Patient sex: F
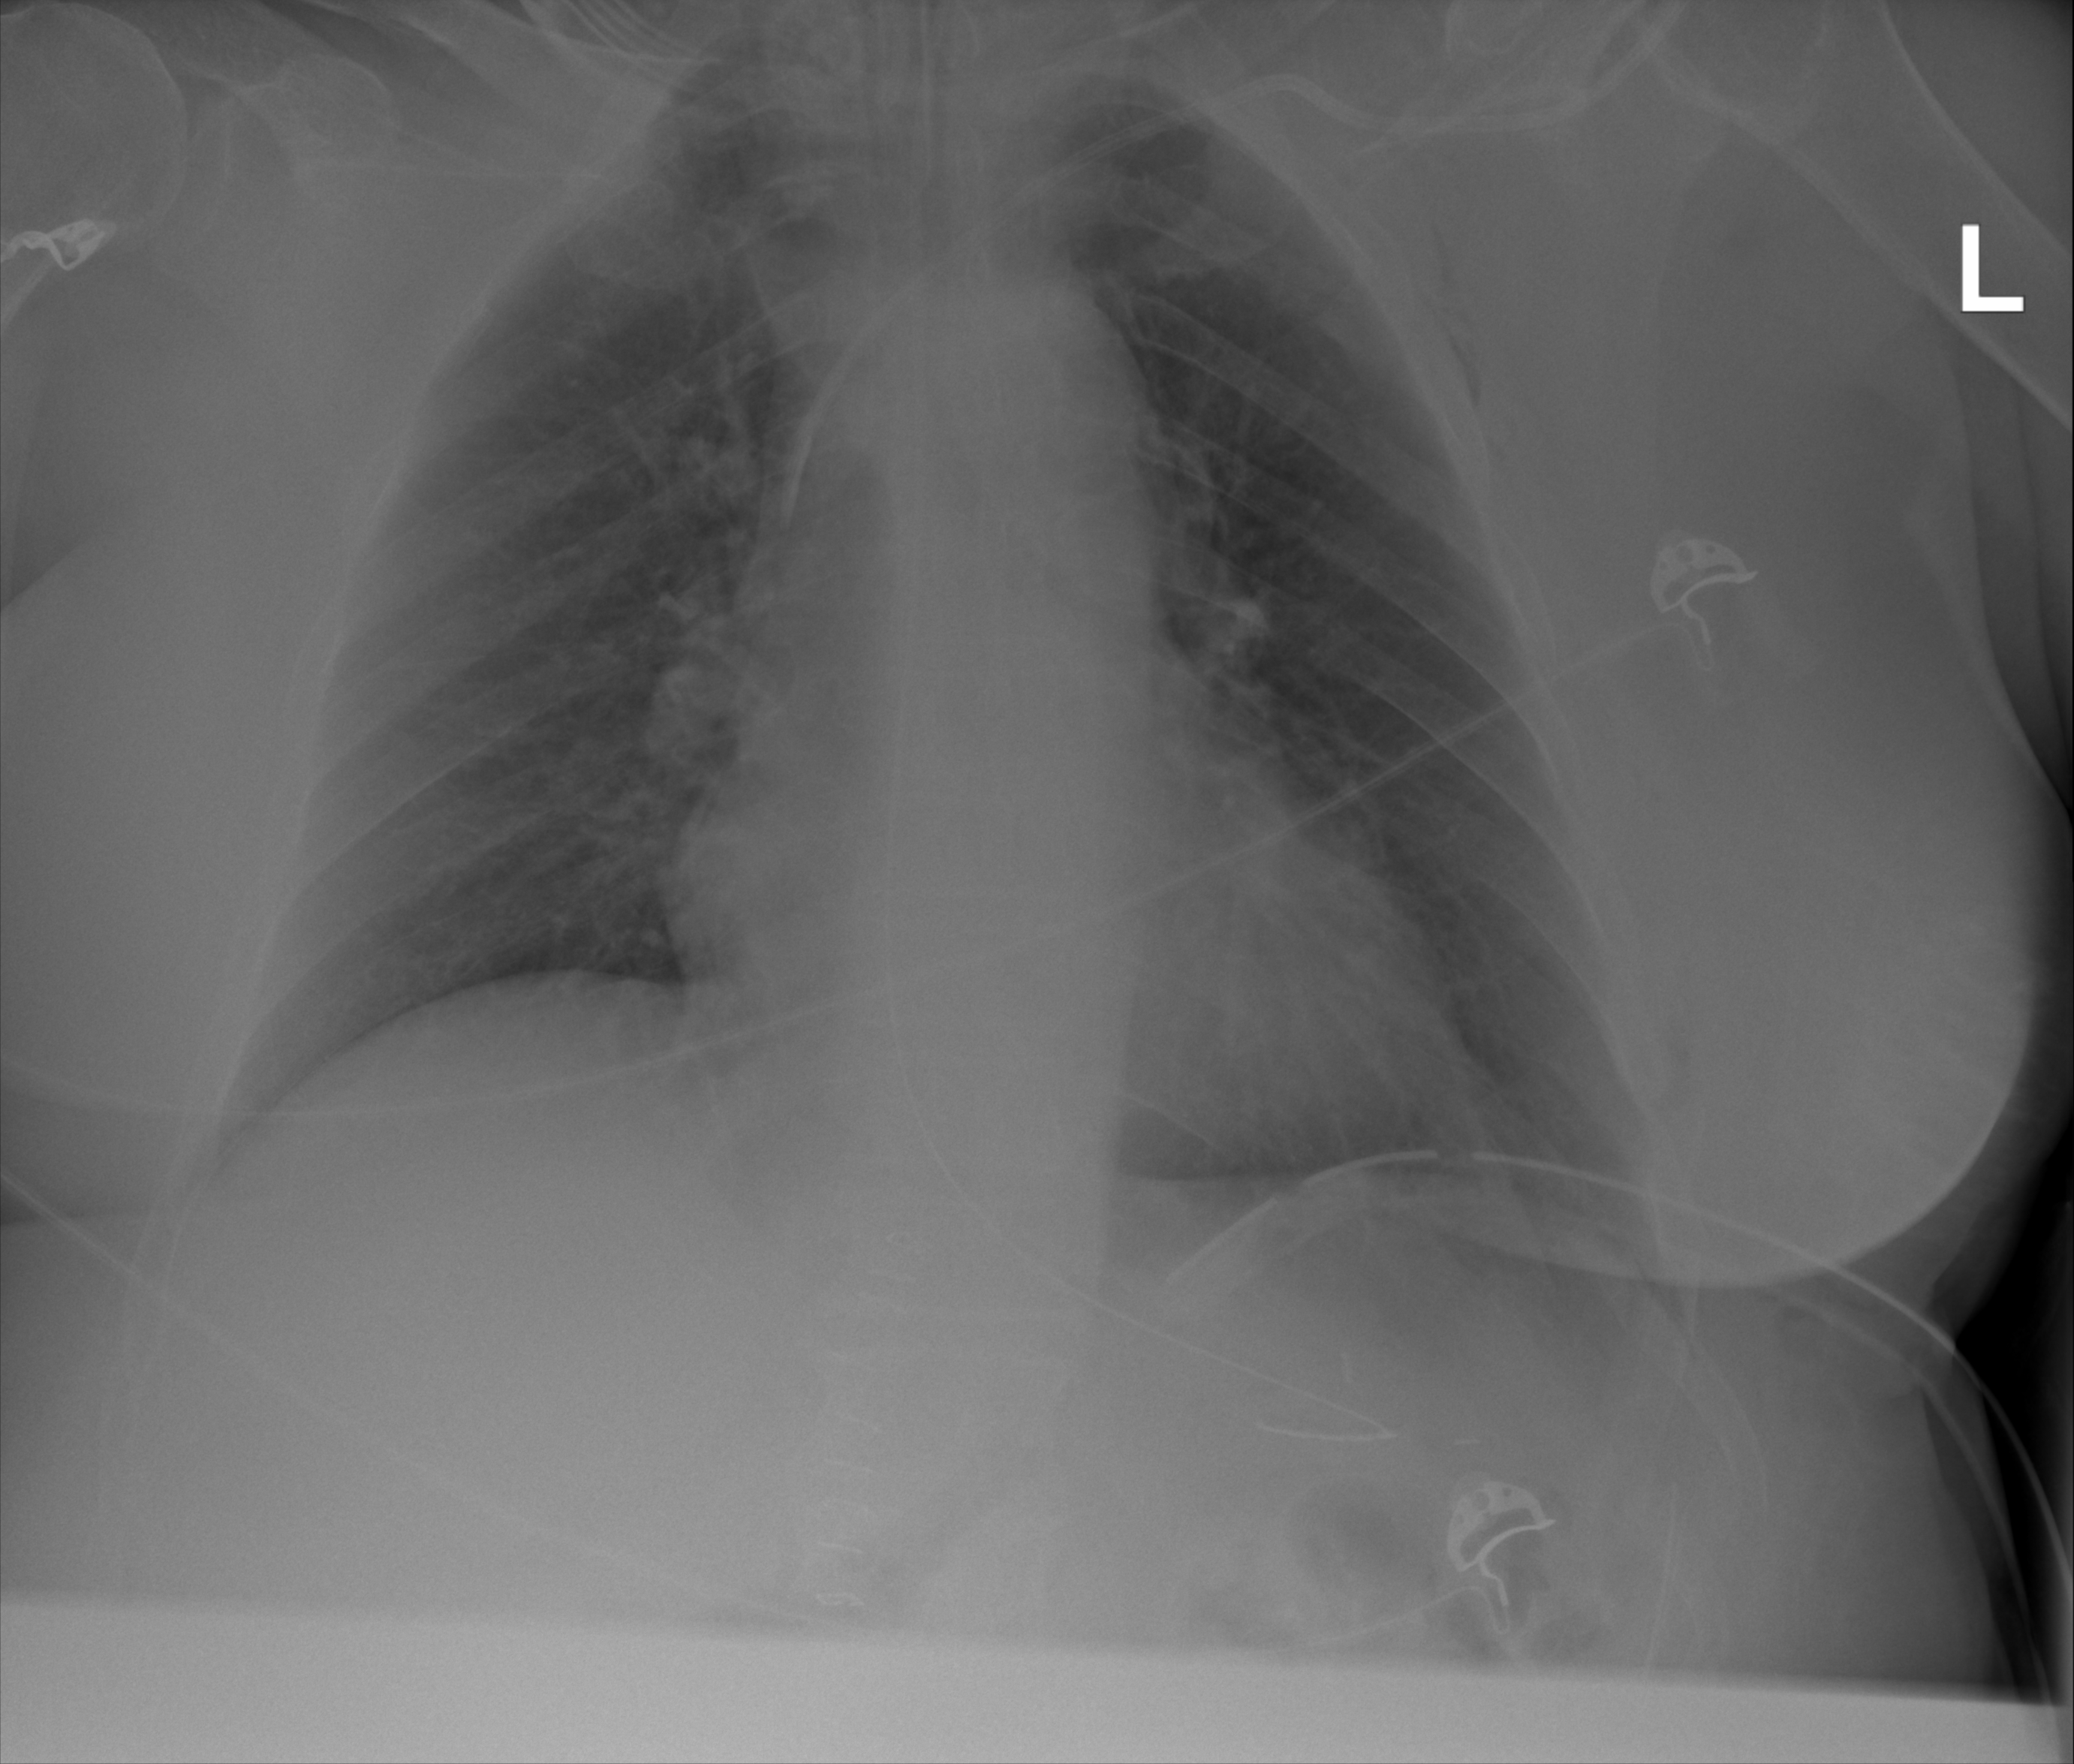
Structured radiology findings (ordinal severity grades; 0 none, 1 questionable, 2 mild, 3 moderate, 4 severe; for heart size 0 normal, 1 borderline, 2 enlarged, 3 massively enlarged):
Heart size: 2
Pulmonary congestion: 2
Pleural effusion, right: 0
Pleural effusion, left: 0
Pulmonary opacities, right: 0
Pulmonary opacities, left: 0
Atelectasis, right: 0
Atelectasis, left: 2